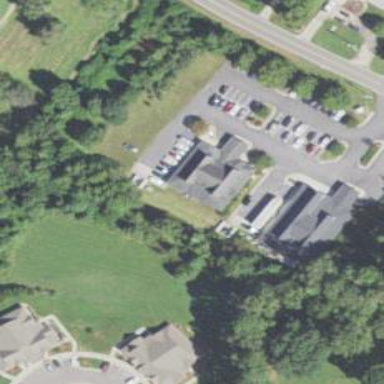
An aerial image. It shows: Healthcare clinic is depicted in the image.